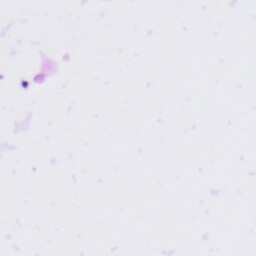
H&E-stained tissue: Tonsil